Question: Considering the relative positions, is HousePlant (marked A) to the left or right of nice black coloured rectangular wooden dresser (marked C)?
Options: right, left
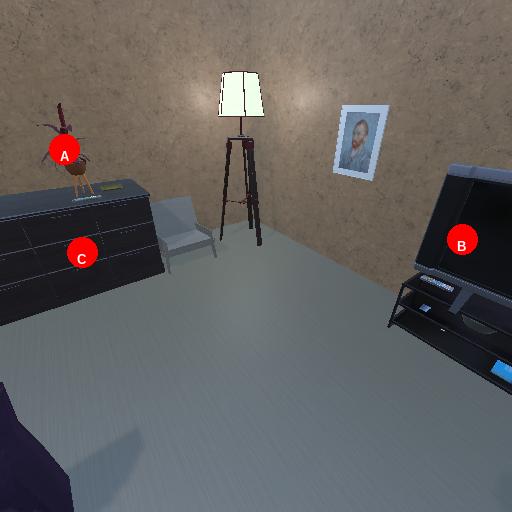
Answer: right